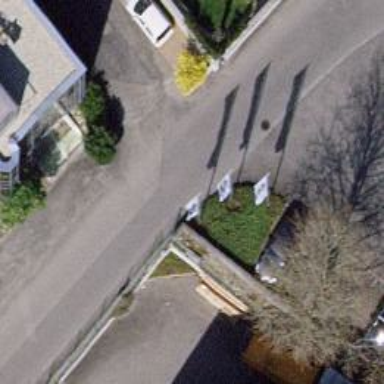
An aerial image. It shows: Asphalt road designated for service vehicles.